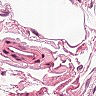
Metastatic tissue present: no